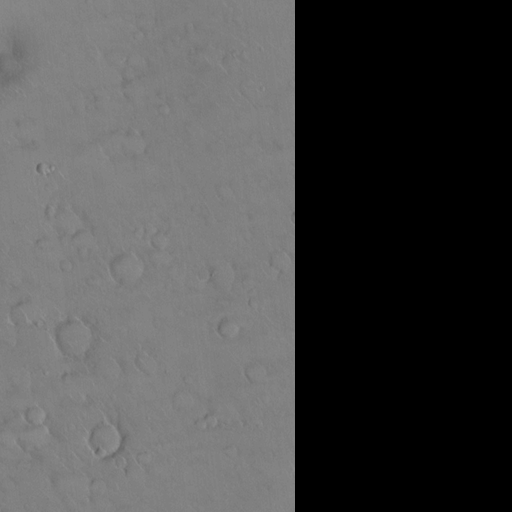
Classes present: Background, Cone